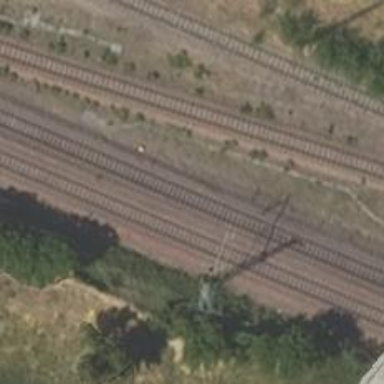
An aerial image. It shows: Milestone along the railway with catenary mast.